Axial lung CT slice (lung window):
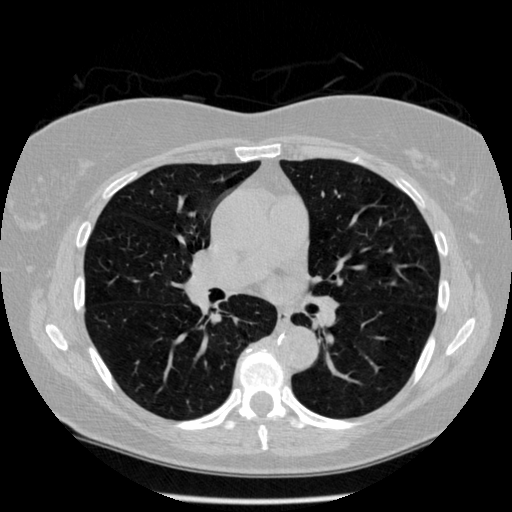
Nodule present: no